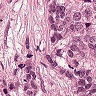
Metastatic tissue present: yes